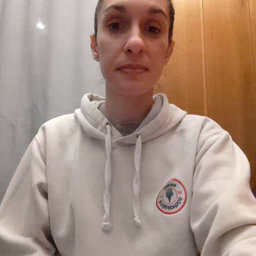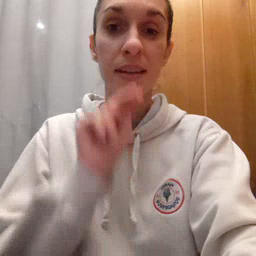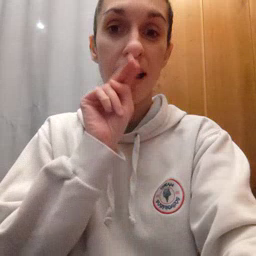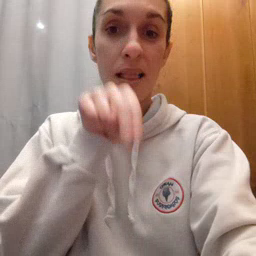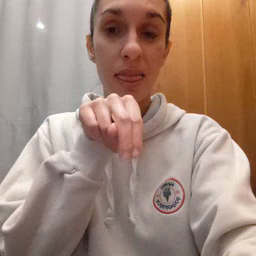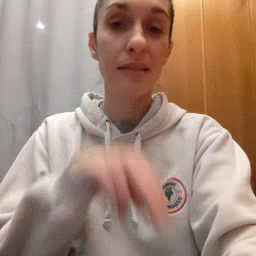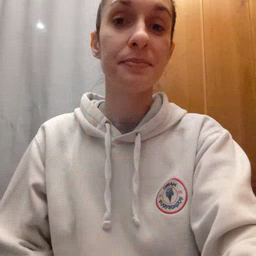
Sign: tongue